Interaction volume radius: 10 \u00c5
Interaction volume height: 10 \u00c5
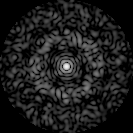
Disorder parameter: 0.8679